Question: i need your help to create a tabcontrol like this :

There is a space in tabpanel from top to selected tab, and there a space too between tabitem and field
and last change the shapes of tab item.
i had learn from some website i get from google but no one i find really help me.
this is one of i get
<URL>
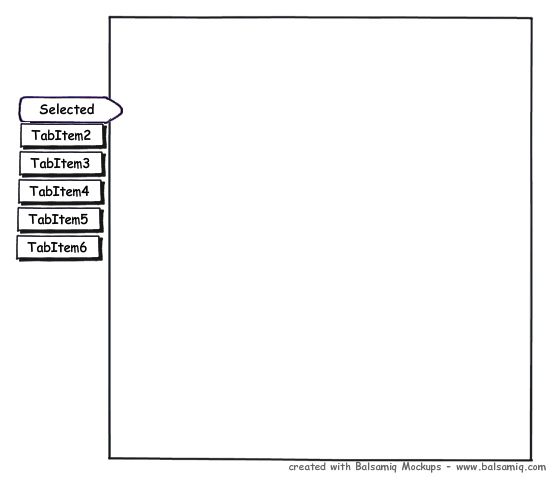
Answer: A basic Style to help get you started.
This is just a guide, not your solution:
'''
<Style TargetType="TabControl">
<Setter Property="Template">
<Setter.Value>
<ControlTemplate TargetType="TabControl">
<Grid>
<Border SnapsToDevicePixels="True" BorderThickness="1" BorderBrush="Black" Margin="95,0,0,0" />
<StackPanel HorizontalAlignment="Left" IsItemsHost="True" Width="100" Margin="0,30,0,0" />
<ContentPresenter ContentSource="SelectedContent" Margin="100,5,5,5" />
</Grid>
</ControlTemplate>
</Setter.Value>
</Setter>
</Style>
<Style TargetType="TabItem">
<Setter Property="Template">
<Setter.Value>
<ControlTemplate TargetType="TabItem">
<Grid HorizontalAlignment="Left" Name="grid" Width="90" Margin="0,5,0,5">
<Border SnapsToDevicePixels="True" BorderThickness="1" BorderBrush="Black" Background="Transparent" />
<ContentPresenter HorizontalAlignment="Left" Content="{TemplateBinding Header}" Margin="2" />
</Grid>
<ControlTemplate.Triggers>
<Trigger Property="IsSelected" Value="True">
<Setter TargetName="grid" Property="Width" Value="100" />
</Trigger>
</ControlTemplate.Triggers>
</ControlTemplate>
</Setter.Value>
</Setter>
</Style>
'''
Which will end up looking like this: